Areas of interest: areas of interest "Dragon City Holiday Hotel"
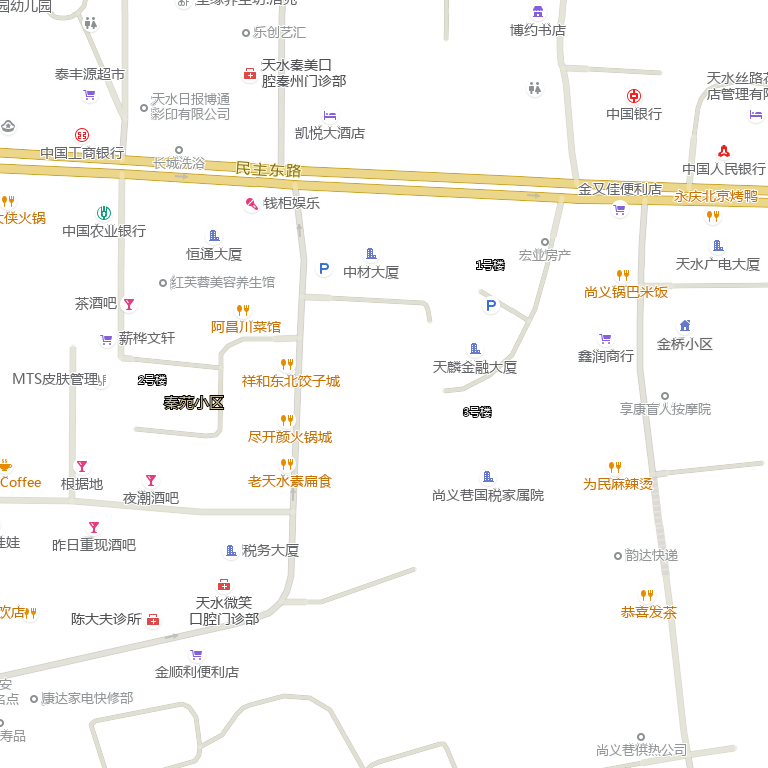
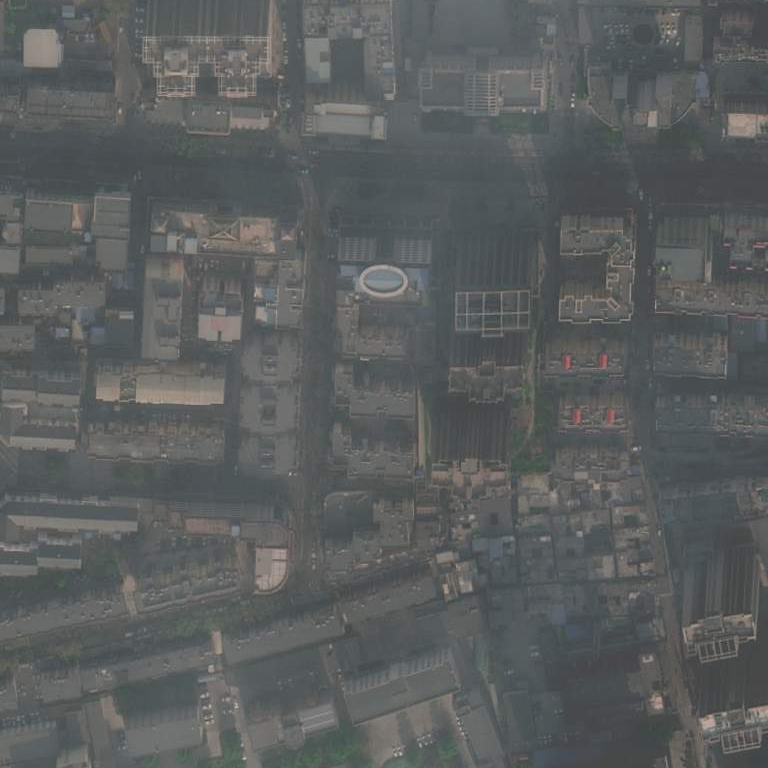